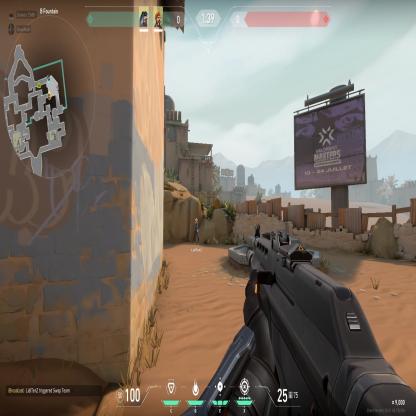
Label: teammate